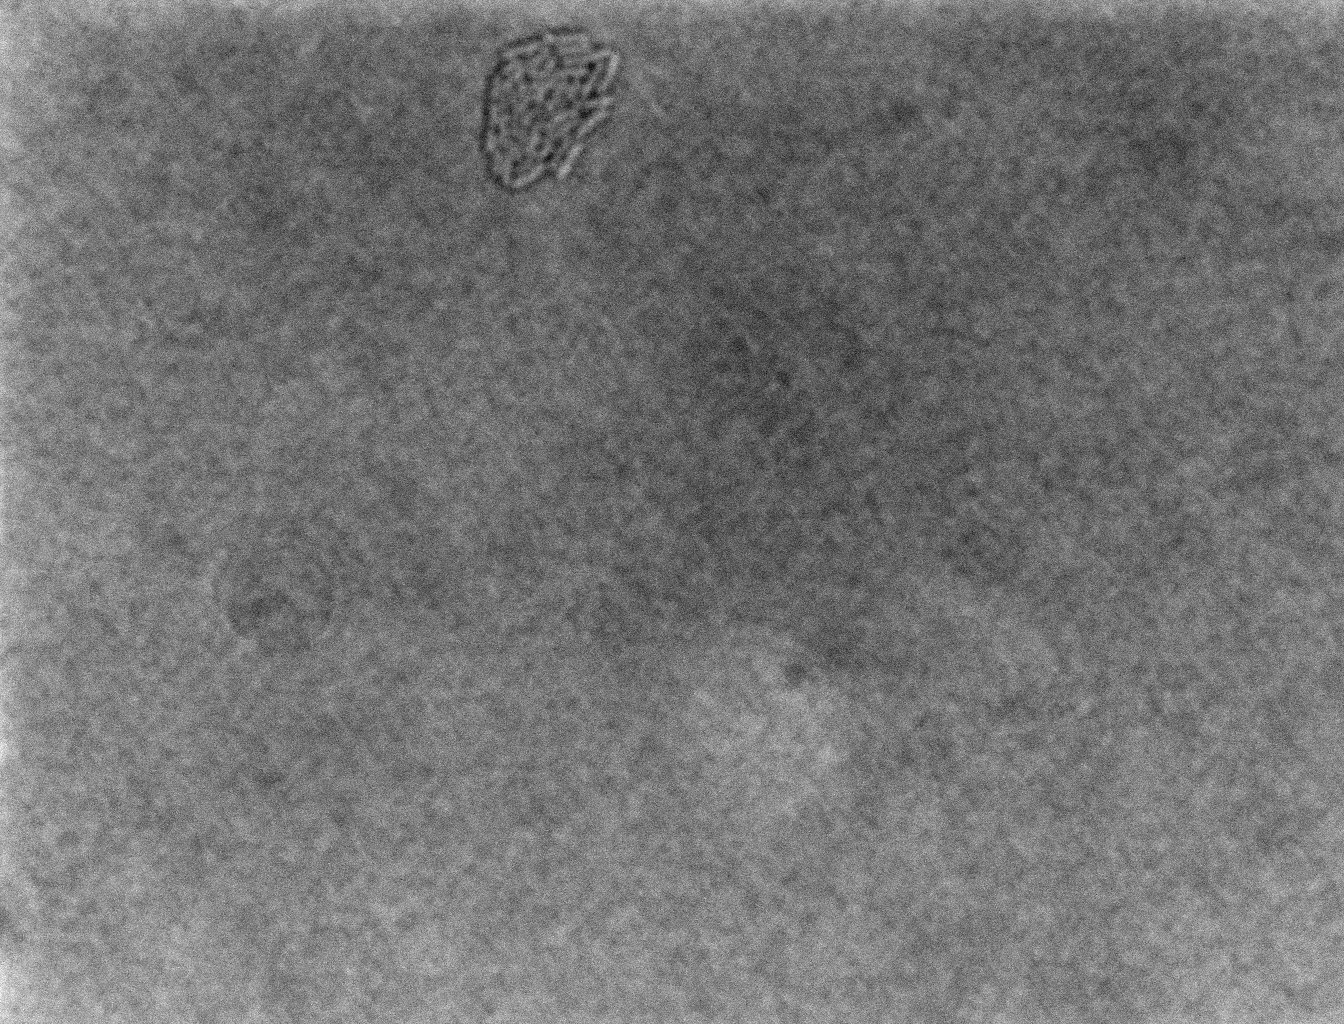
Brightfield microscopy, 60x objective, 3 h incubation